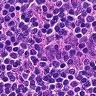
Metastatic tissue present: no